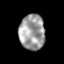
Tissue: prostate
Cell type: B cells
Senescence score: 0.6901
Nuclear area (px): 885
Mean DAPI intensity: 158.146